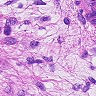
Metastatic tissue present: yes